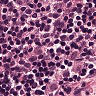
Metastatic tissue present: no